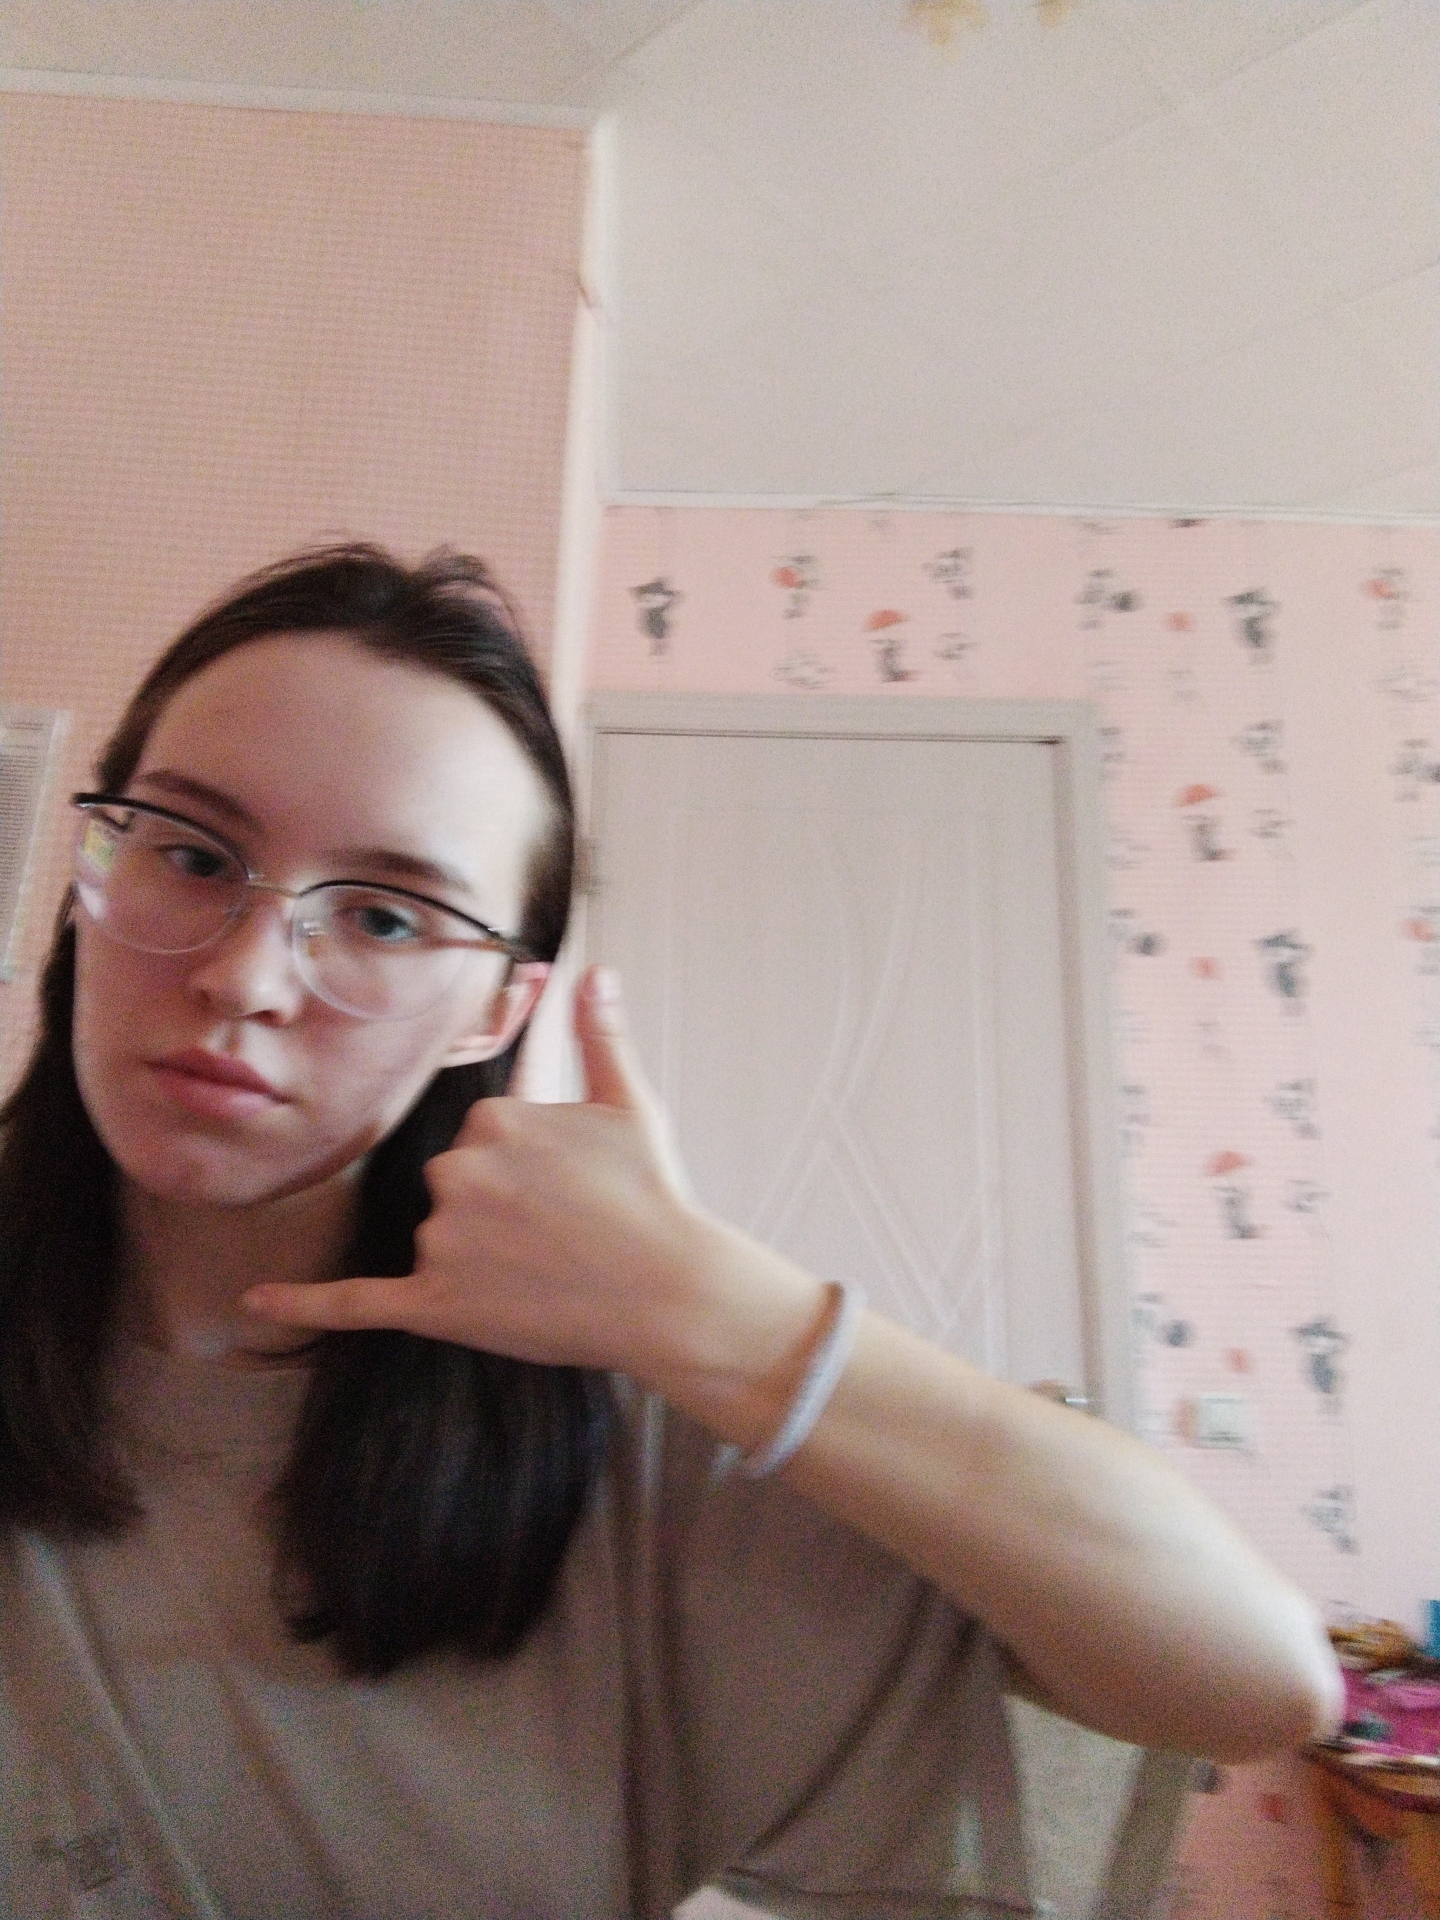
Label: noise